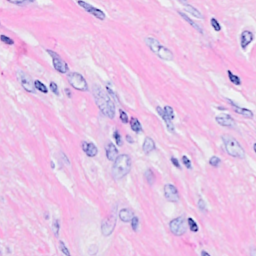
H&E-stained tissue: Breast